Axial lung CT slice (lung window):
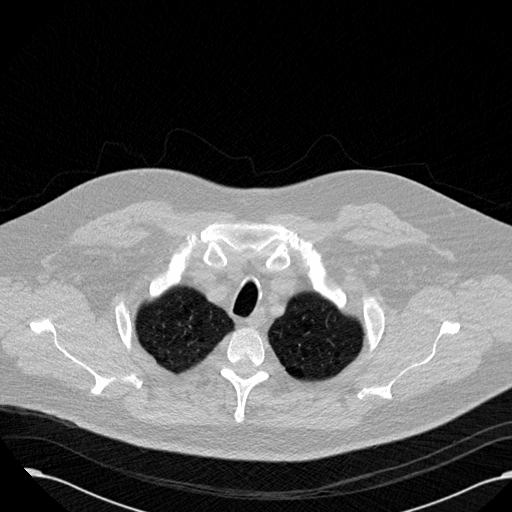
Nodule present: no